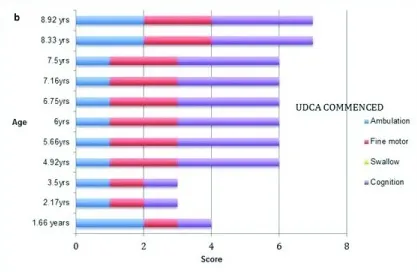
NIH scoring in Case 3. (
b) NIH severity scale scores in the four key domains (Ambulation, Fine motor, Swallow and Cognition) for Case 3, both before and after commencement of UDCA.
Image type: chart (chart)